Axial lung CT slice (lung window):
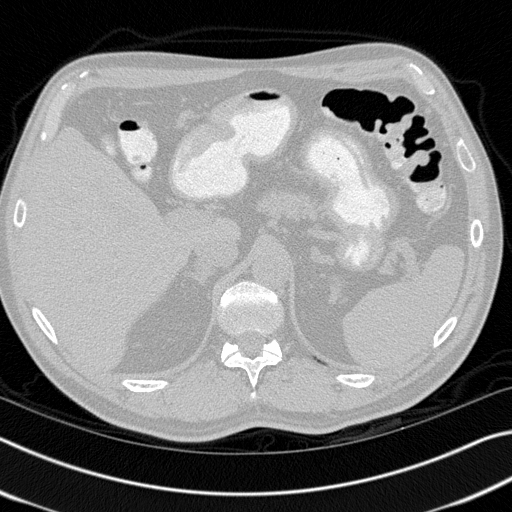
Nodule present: no